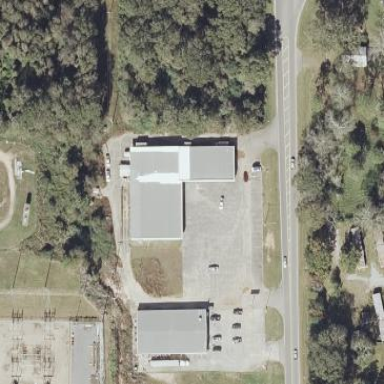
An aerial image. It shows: Retail building.